二年级 · 算术
如图:

8 元

65 元

(1) 买 7 个水杯, 一共要多少钱?

(2) 小明带了 45 元钱，可以买几个饭盒?

$(3)$ 你还能提出其他数学问题并解答吗?
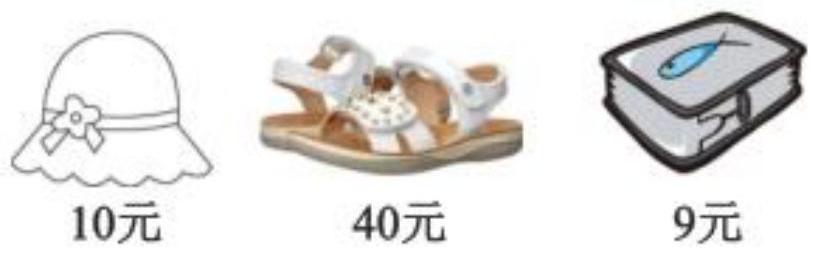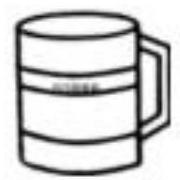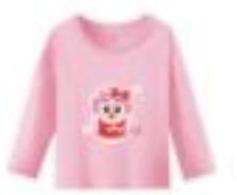
答案: （1） $8 \times 7=56$ (元)

(2) $45 \div 9=5$ (个)

（3）一件上衣比一双鞋要多花多少钱?

$65-40=25 （$ 元 $)$